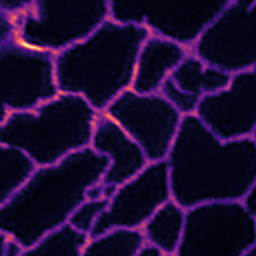
Label: Super-resolution ER image